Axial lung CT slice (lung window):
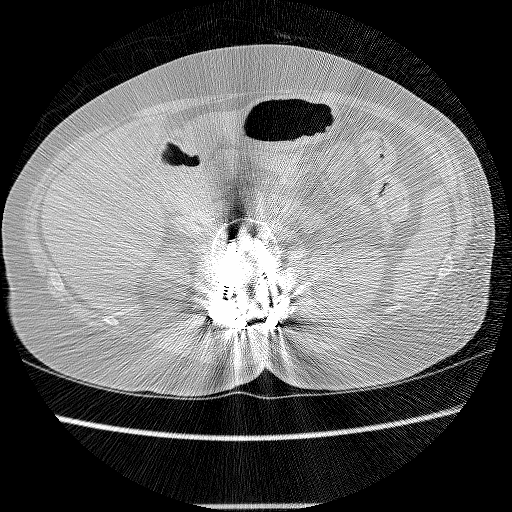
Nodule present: no